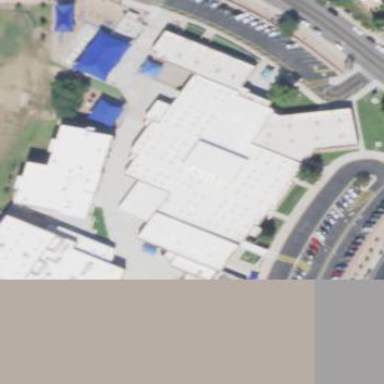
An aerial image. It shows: School.